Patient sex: F
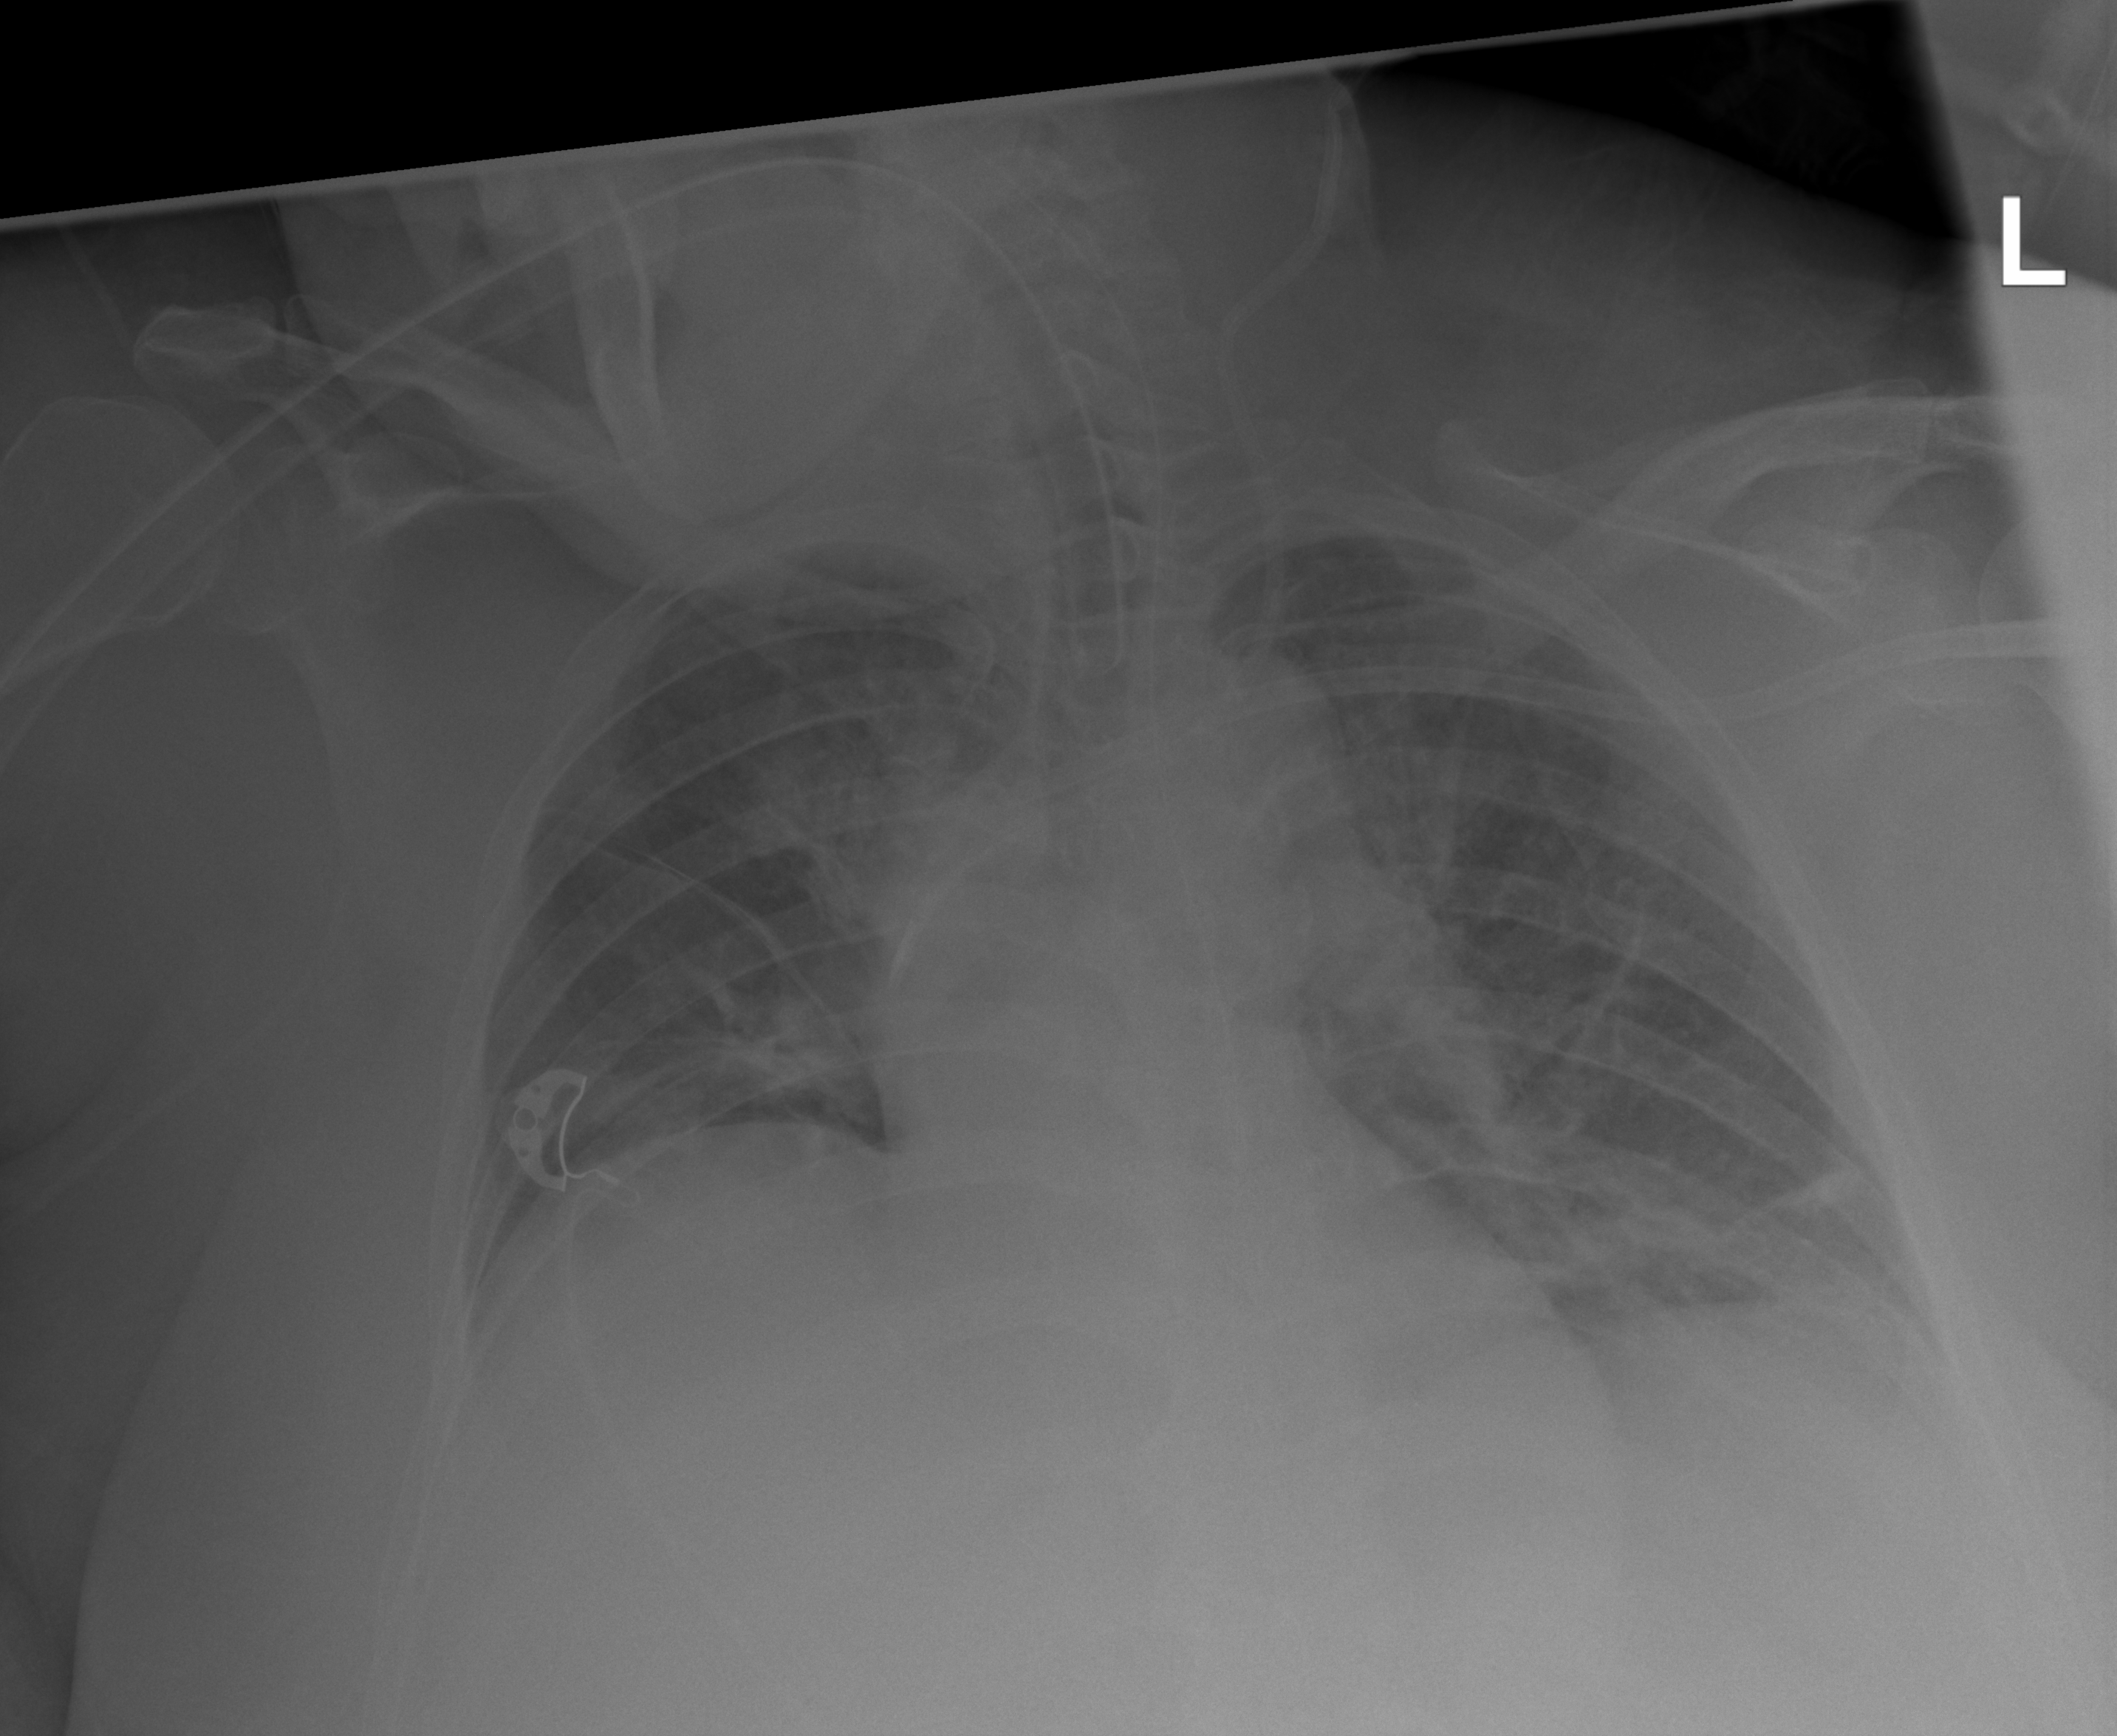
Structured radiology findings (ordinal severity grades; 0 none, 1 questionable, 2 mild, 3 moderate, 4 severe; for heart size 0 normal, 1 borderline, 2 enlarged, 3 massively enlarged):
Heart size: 0
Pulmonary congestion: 2
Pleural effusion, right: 2
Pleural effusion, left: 1
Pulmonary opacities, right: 3
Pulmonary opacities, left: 2
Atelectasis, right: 2
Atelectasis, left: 2